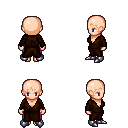
a pixel art fantasy rpg character, female body template, human, light skin, brown robe, magenta pants, plain hairstyle, metal boots, four views (front, back, left, right), 2x2 character sprite sheet, small pixel art, hard edges, no anti-aliasing